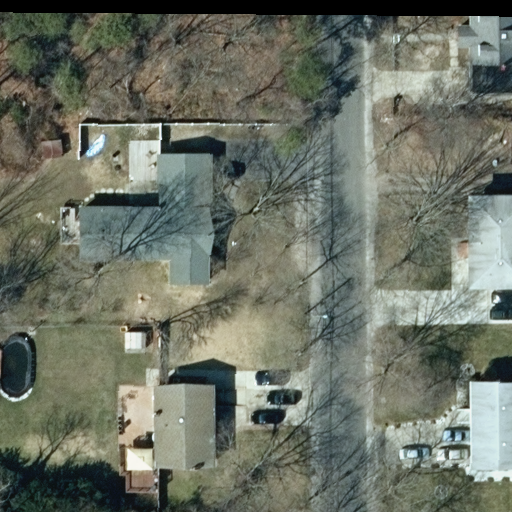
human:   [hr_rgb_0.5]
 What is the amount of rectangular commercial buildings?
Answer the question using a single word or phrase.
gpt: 0

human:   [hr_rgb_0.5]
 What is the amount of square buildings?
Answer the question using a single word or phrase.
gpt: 0

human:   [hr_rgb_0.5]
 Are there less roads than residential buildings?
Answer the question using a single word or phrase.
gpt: yes

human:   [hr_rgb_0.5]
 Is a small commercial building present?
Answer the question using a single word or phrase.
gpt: no

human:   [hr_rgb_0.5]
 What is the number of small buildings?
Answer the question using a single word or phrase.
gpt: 1

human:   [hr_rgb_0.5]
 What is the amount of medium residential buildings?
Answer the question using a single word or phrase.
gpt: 3

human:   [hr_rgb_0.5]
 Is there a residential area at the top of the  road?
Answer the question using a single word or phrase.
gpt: no

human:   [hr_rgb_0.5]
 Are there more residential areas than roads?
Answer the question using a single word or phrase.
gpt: no

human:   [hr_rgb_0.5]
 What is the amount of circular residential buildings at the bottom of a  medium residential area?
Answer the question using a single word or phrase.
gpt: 0

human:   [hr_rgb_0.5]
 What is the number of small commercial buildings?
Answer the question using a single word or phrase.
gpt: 0

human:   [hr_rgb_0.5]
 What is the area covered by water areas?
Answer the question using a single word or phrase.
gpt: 0m2

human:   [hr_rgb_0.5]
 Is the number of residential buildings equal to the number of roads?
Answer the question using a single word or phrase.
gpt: no

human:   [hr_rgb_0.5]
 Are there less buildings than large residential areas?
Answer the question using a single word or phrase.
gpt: no

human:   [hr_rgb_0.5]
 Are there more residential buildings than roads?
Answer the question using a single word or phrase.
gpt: yes

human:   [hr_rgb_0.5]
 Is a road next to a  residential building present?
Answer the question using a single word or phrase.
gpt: yes

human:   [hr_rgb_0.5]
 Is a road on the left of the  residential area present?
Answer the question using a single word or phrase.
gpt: yes

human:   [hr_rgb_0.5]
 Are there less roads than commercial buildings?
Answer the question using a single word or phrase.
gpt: no

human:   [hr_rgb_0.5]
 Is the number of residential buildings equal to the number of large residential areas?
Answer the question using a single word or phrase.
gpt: no

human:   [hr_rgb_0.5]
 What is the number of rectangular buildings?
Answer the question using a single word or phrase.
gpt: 1

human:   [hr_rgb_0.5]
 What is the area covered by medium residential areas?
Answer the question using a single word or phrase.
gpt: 0m2

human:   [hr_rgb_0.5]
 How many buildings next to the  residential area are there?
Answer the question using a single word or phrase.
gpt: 5

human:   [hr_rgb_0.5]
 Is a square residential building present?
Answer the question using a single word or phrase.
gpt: no

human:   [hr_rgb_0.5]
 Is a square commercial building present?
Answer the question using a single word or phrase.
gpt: no

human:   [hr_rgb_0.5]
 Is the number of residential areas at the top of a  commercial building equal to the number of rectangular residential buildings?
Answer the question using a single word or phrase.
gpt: no

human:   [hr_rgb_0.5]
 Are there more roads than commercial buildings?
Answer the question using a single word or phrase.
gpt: yes

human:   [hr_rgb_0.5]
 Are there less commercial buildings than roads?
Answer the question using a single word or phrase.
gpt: yes

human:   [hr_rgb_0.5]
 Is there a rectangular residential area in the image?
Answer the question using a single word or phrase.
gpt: yes

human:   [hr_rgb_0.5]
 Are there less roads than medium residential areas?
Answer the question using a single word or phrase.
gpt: no

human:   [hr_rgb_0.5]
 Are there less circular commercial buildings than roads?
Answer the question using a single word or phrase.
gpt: yes

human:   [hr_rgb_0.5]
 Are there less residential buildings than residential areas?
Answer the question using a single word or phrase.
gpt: no

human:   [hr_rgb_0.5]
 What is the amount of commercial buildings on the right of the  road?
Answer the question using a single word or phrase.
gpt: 0

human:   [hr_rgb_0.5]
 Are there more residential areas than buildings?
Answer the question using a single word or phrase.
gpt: no

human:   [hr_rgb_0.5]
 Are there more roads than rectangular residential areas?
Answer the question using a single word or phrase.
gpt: no

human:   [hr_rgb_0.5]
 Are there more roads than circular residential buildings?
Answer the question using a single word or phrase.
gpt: yes

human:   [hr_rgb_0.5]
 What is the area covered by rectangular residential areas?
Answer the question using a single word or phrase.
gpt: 4525m2

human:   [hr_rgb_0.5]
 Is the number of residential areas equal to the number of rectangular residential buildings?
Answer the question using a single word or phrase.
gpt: yes